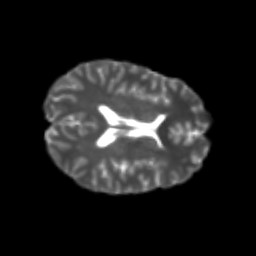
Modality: T2w
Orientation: axial
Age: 21
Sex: female
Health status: healthy
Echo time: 0.074 s